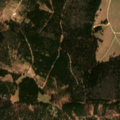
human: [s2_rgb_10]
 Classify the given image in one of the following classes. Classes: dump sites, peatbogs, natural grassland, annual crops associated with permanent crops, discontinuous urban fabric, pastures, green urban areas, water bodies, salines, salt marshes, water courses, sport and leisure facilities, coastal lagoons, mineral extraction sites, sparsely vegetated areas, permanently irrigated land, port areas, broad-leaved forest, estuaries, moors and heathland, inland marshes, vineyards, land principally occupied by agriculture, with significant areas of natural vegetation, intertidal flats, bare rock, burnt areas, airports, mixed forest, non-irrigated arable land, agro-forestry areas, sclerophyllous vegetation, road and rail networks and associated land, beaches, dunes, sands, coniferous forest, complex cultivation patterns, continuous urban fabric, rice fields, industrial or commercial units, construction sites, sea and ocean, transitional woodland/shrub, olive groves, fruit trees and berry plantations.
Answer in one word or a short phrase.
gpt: pastures, coniferous forest, mixed forest